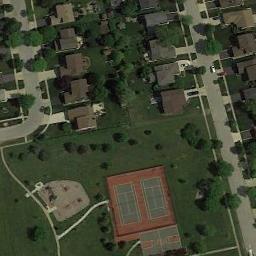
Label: tennis_court